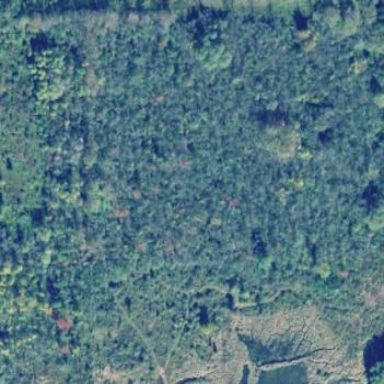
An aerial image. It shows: Beautiful woodland area.